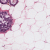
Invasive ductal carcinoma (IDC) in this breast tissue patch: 0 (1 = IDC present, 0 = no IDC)